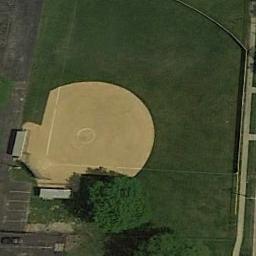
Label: baseball_diamond